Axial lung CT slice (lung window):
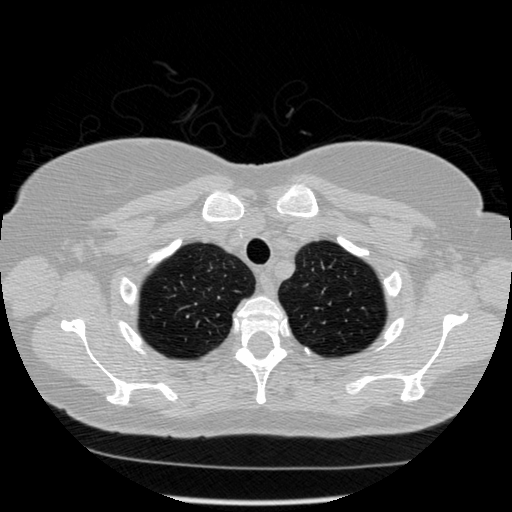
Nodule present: no